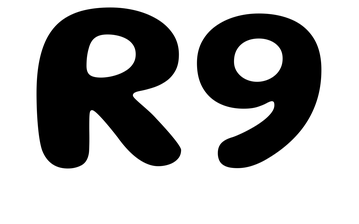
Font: Gluten_SemiBold